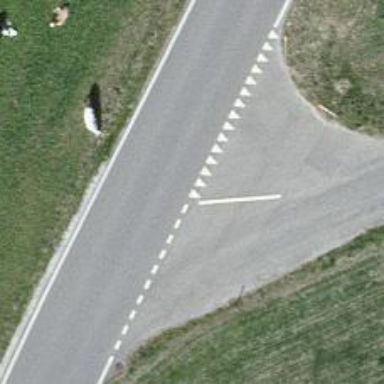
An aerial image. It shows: Road with "give way" sign.